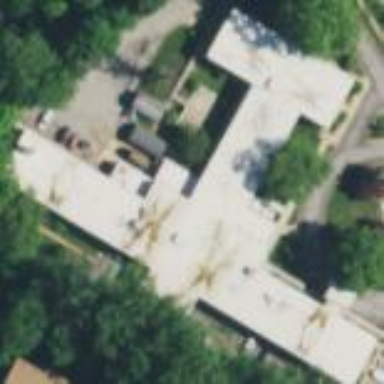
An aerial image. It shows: Nursing home building.